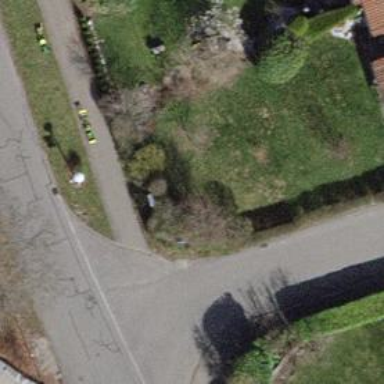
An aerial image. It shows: Kerb barrier.